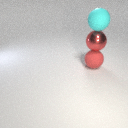
large red metal sphere above large red rubber sphere